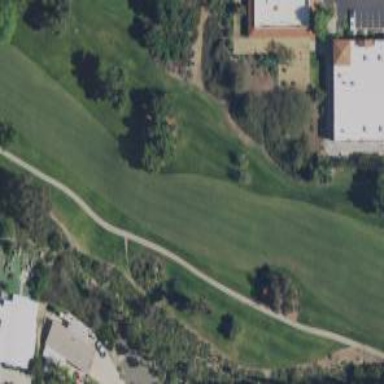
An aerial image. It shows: Golf fairway surrounded by grass.